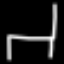
Label: chair